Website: macys
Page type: cart
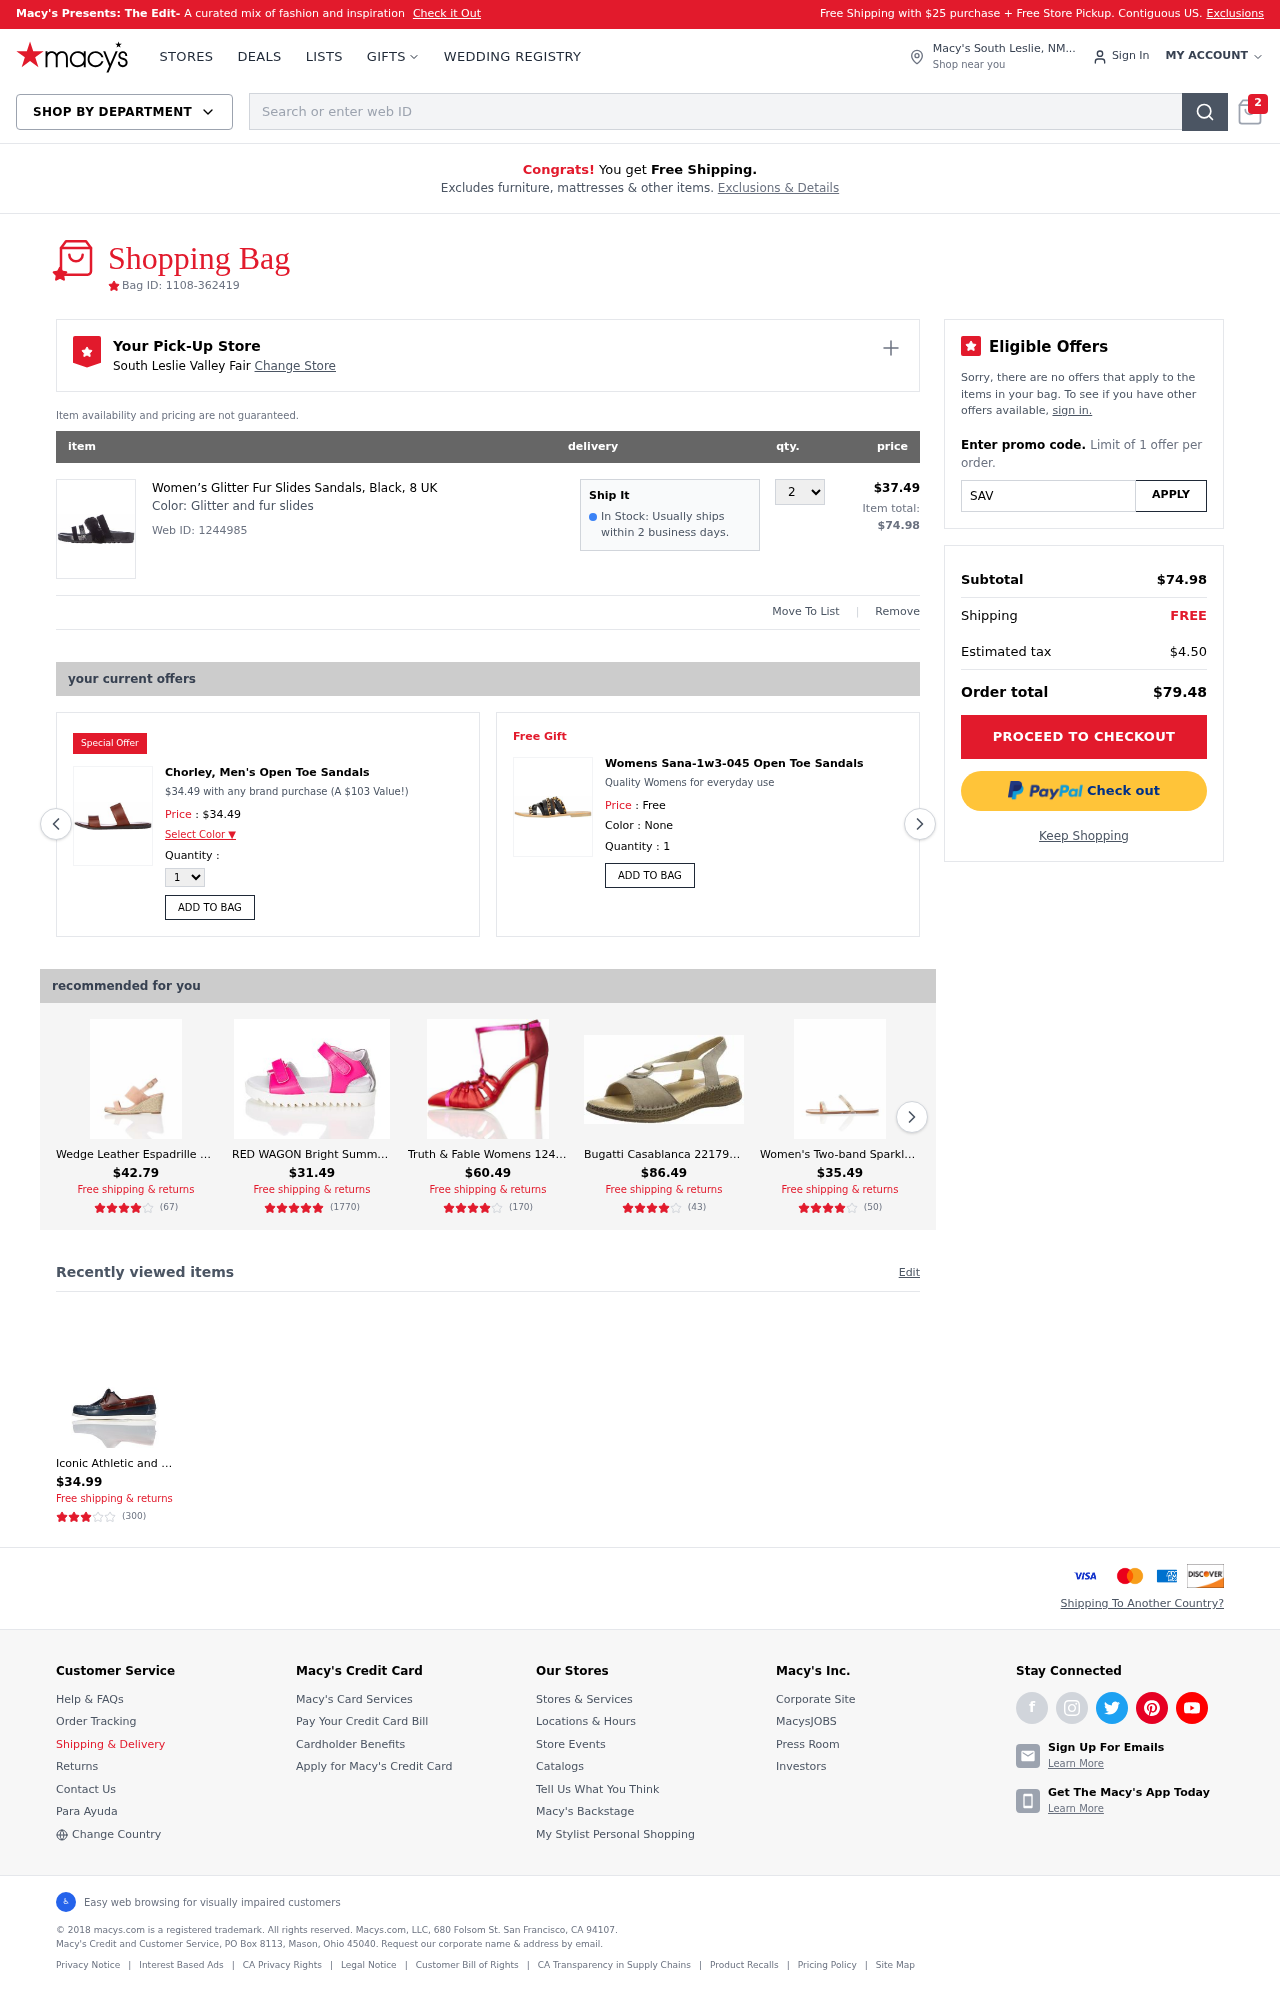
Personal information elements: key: PII_CITY
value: South Leslie Valley Fair Change Store
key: PII_CITY_STATE
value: South Leslie, NM
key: PII_PROMO_CODE
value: SAVE96
Product elements: key: PRODUCT1_DESC
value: Glitter and fur slides
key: PRODUCT1_NAME
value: Women’s Glitter Fur Slides Sandals, Black, 8 UK
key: PRODUCT1_PRICE
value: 37.49
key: PRODUCT1_QUANTITY
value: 2
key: PRODUCT2_NAME
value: Chorley, Men's Open Toe Sandals
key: PRODUCT2_PRICE
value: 34.49
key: PRODUCT3_DESC
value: Quality Womens for everyday use
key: PRODUCT3_NAME
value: Womens Sana-1w3-045 Open Toe Sandals
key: PRODUCT4_NAME
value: Wedge Leather Espadrille Women's Peeptoe Sandals
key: PRODUCT4_NUM_RATINGS
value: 67
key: PRODUCT4_PRICE
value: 42.79
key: PRODUCT4_RATING
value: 4.2
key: PRODUCT5_NAME
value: RED WAGON Bright Summer Velcro Strap, Girls’ Ankle Strap Sandals
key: PRODUCT5_NUM_RATINGS
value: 1770
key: PRODUCT5_PRICE
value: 31.49
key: PRODUCT5_RATING
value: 4.6
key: PRODUCT6_NAME
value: Truth & Fable Womens 124014 Ankle Strap Sandals
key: PRODUCT6_NUM_RATINGS
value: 170
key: PRODUCT6_PRICE
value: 60.49
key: PRODUCT6_RATING
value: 3.8
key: PRODUCT7_NAME
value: Bugatti Casablanca 2217914, Women’s Ankle Strap Sandals
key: PRODUCT7_NUM_RATINGS
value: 43
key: PRODUCT7_PRICE
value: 86.49
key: PRODUCT7_RATING
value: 3.6
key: PRODUCT8_NAME
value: Women's Two-band Sparkly Open-Toe Flat Sandals Brown Sand), US 9
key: PRODUCT8_NUM_RATINGS
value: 50
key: PRODUCT8_PRICE
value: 35.49
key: PRODUCT8_RATING
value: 4.1
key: PRODUCT9_NAME
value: Iconic Athletic and Outdoor Sandals
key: PRODUCT9_NUM_RATINGS
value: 300
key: PRODUCT9_PRICE
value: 34.99
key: PRODUCT9_RATING
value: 3.2
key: PRODUCT2_DESC
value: $34.49 with any brand purchase (A $103 Value!)
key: PRODUCT1_WEB_ID
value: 1244985
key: PRODUCT1_TOTAL
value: $74.98
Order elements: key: ORDER_NUM_ITEMS
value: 2
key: ORDER_ID
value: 1108-362419
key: ORDER_SUBTOTAL
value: $74.98
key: ORDER_TAX
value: $4.50
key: ORDER_TOTAL
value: $79.48
Search elements: key: HEADER_SEARCH
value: Search or enter web ID